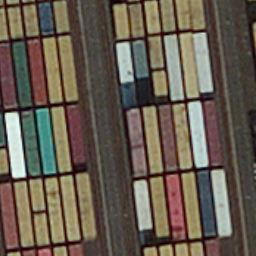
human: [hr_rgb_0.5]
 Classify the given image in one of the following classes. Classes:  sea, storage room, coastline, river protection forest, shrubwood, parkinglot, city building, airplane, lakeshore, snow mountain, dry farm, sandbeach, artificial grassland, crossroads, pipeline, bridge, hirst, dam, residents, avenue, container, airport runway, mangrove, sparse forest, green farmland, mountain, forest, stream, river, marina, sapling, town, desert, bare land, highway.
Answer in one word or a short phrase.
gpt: container